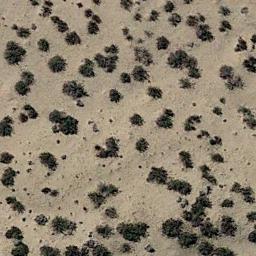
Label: chaparral